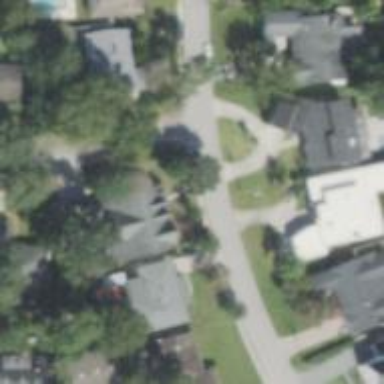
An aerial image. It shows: Residential road with asphalt surface. There is sidewalk on the left side.